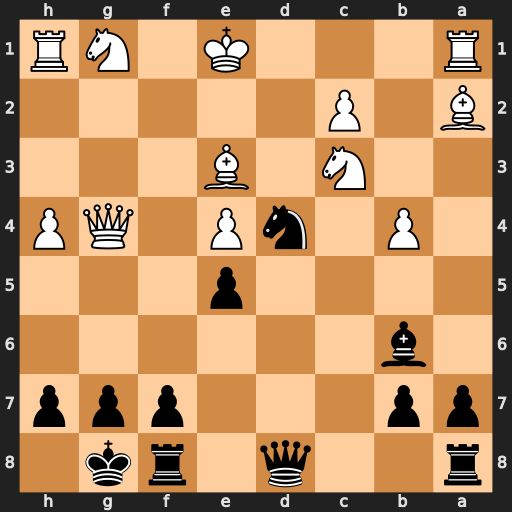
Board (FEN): r2q1rk1/pp3ppp/1b6/4p3/1P1nP1QP/2N1B3/B1P5/R3K1NR
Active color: b
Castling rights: KQ
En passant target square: -
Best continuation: Nxc2+ Ke2 Nxe3